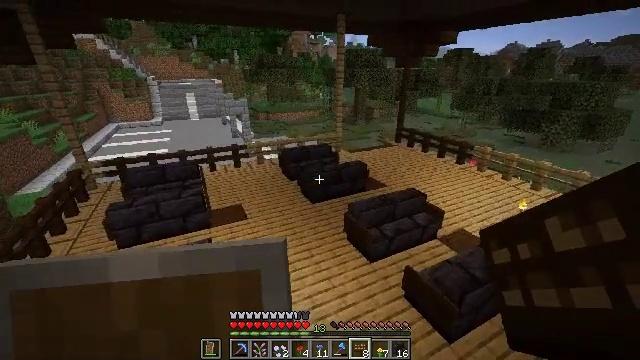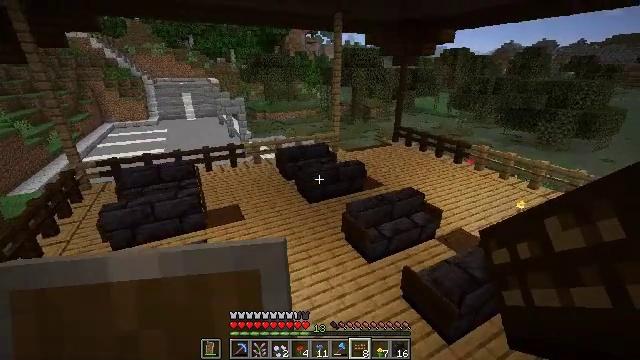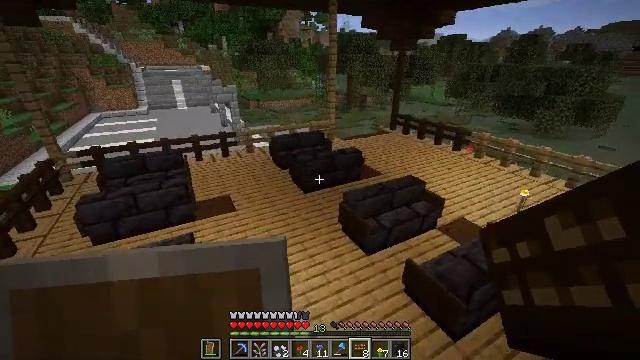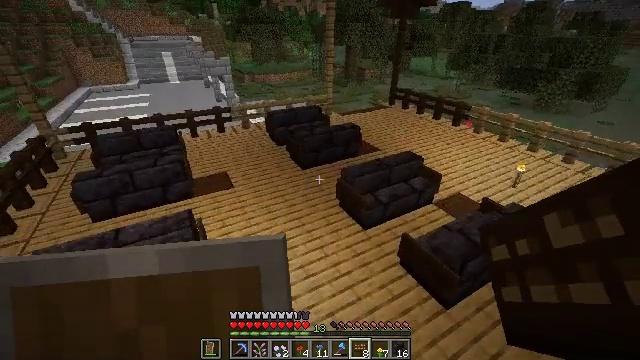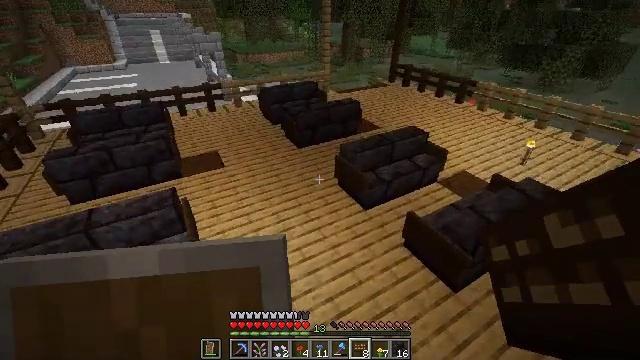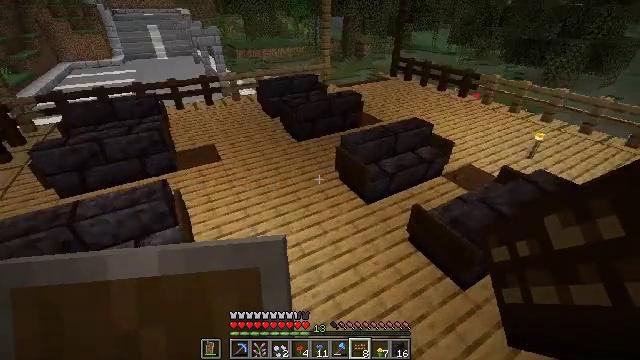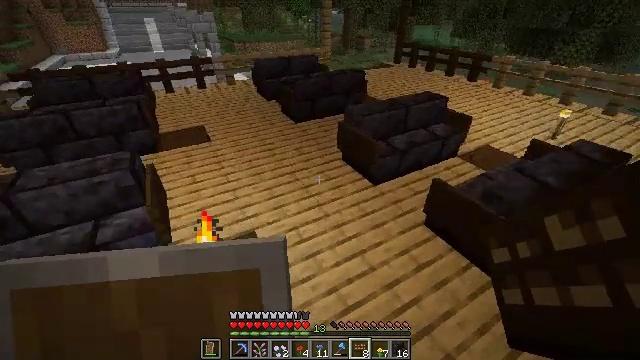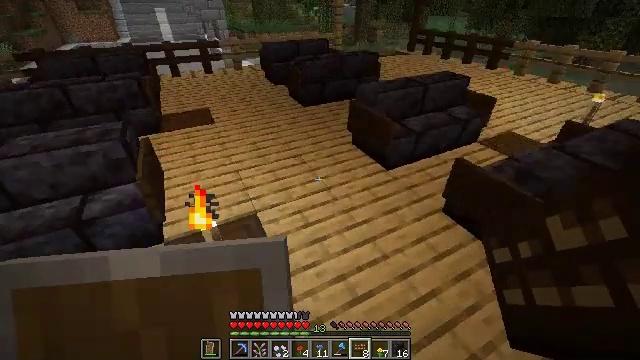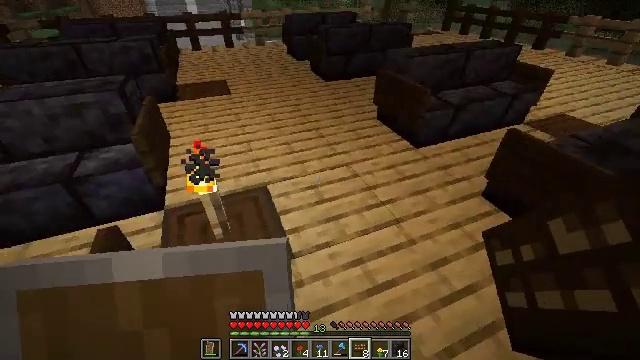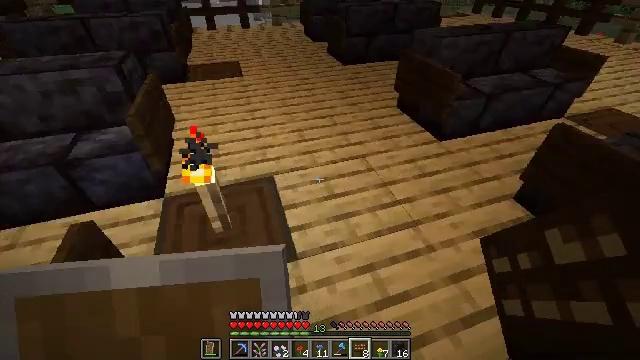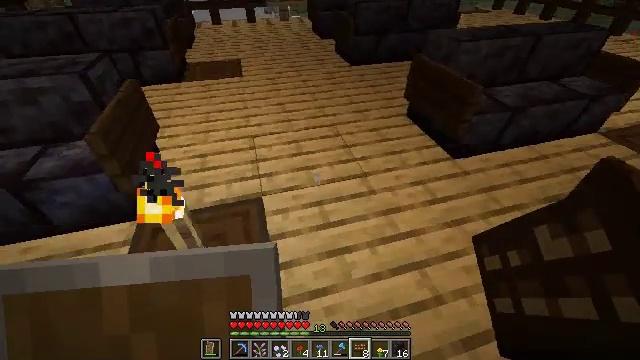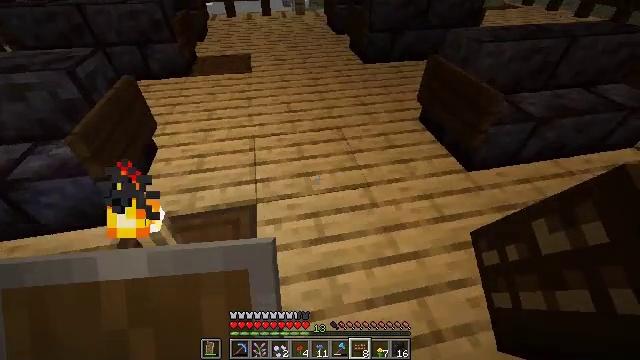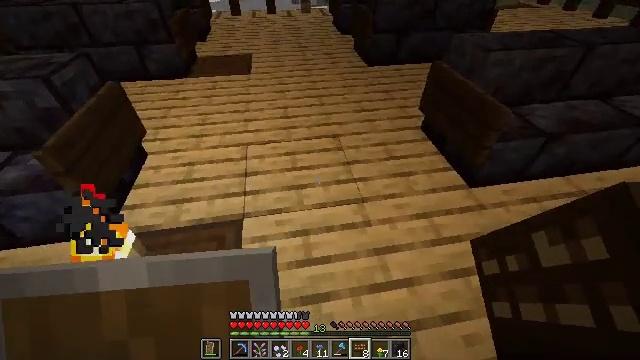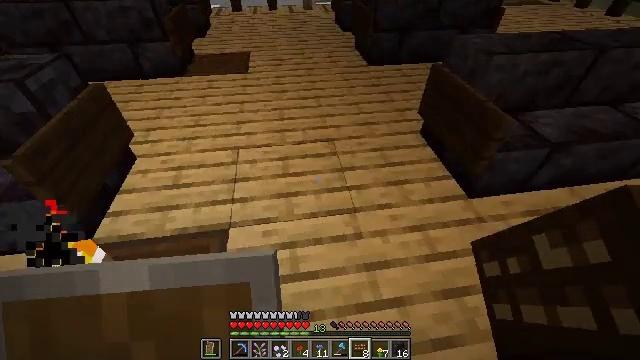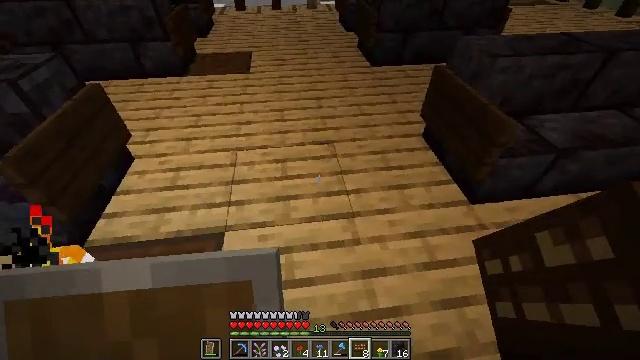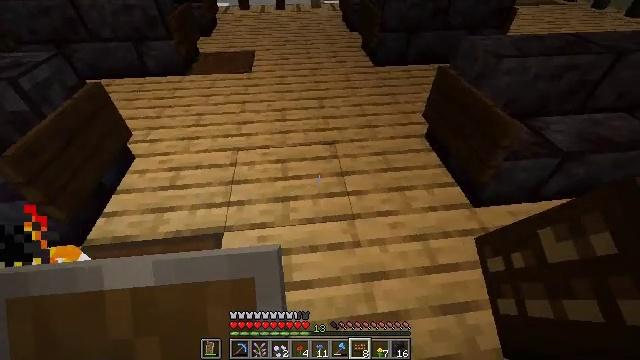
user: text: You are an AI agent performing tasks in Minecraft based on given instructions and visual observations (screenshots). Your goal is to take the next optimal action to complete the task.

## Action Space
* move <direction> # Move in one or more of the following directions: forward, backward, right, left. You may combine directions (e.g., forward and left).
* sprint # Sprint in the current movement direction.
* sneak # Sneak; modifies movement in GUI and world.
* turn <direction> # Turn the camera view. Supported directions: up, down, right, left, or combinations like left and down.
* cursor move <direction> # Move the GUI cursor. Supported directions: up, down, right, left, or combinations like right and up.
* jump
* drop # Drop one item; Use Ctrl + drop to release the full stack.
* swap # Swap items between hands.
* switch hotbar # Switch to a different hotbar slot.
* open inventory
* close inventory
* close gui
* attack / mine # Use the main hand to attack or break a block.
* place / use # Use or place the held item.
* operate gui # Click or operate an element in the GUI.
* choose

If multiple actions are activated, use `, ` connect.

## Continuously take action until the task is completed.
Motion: motion action
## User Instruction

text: Remove a grass block from the inventory.
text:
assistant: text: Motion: move forward, jump
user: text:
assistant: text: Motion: move forward, turn right and down, jump
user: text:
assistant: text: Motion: move forward, turn down
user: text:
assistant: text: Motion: move forward, turn down
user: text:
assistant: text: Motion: move forward
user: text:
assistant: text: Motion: move forward
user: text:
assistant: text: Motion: move forward, turn left and down
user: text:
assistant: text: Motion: move forward, turn left and down
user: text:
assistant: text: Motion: move forward, turn left and down
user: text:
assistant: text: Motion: move forward and move right, turn left and down
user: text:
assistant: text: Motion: move forward and move right, turn left and down
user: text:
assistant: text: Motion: move forward and move right, turn left
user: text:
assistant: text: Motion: turn left
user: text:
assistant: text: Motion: turn left
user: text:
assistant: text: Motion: no_op
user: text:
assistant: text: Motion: move forward, turn left
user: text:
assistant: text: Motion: move forward, turn left
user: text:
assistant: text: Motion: move forward, turn left
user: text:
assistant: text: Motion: move forward, turn left and up
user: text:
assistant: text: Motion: move forward
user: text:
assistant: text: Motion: move forward
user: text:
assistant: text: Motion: move forward
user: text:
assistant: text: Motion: move forward
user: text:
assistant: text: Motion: move forward
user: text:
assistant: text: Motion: move forward
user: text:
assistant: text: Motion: move forward
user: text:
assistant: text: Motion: turn right and up
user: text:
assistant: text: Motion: turn right and up
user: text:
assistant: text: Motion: turn right and up
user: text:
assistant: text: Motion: turn right and up